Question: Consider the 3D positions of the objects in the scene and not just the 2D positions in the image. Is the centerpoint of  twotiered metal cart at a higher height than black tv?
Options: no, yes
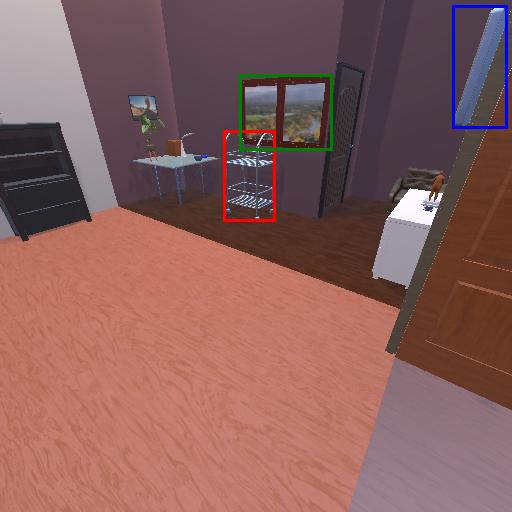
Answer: no